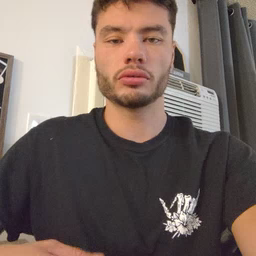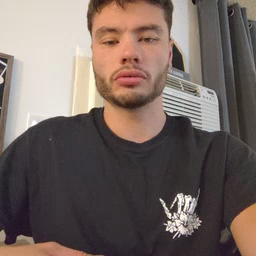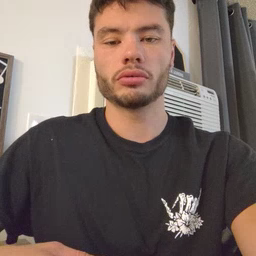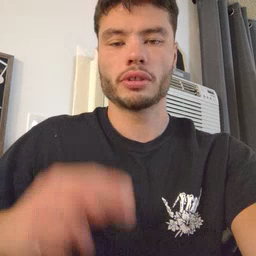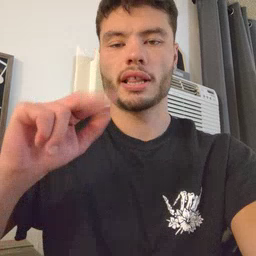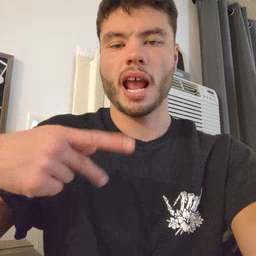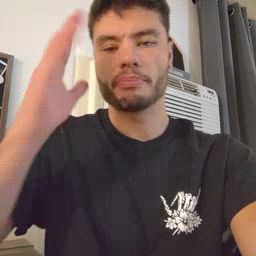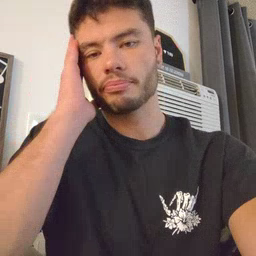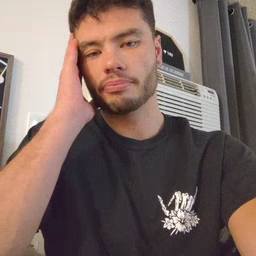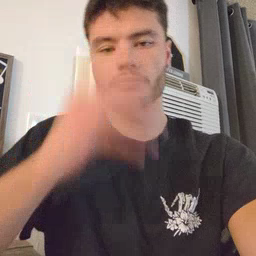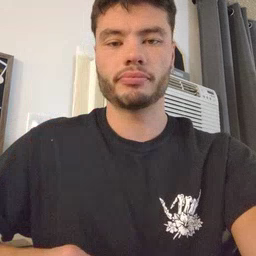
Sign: nap